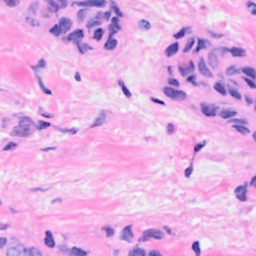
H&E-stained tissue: Breast